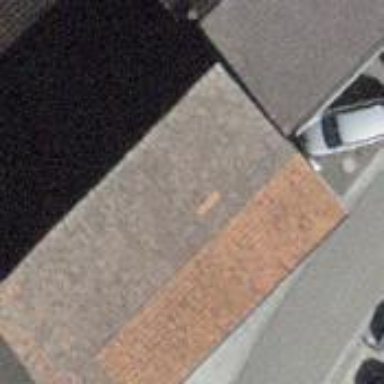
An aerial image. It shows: Building with tile roof.